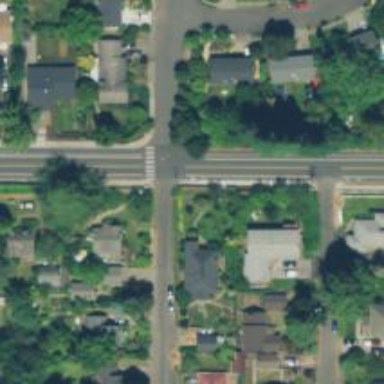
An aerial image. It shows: Unmarked road crossing.